Question: I am trying to create triangle style shape with CSS, but there a dark line appears on the border as you can see below. It appears in Firefox only, not in the Chrome or IE.

What is causing this and how this can be fixed?
Here's my code:
'''
<div>
<h1>Hello</h1>
</div>
'''
'''
div{
margin: 20px;
}
h1{
background: yellow;
padding: 30px;
position: relative;
color: #FFFFFF;
float: left;
margin-right: 20px;
}
h1:before{
position: absolute;
left: 100%;
top: 0;
content: "";
border: 20px solid yellow;
border-width: 0px 50px 80px 0px;
border-color: transparent transparent yellow transparent;
}
'''
<URL>
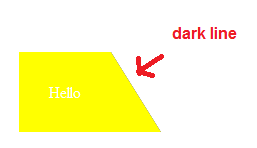
Answer: try changing:
'''
border-color: transparent transparent yellow transparent;
'''
to
'''
border-color: transparent #FFF yellow transparent;
'''
Updated <URL>